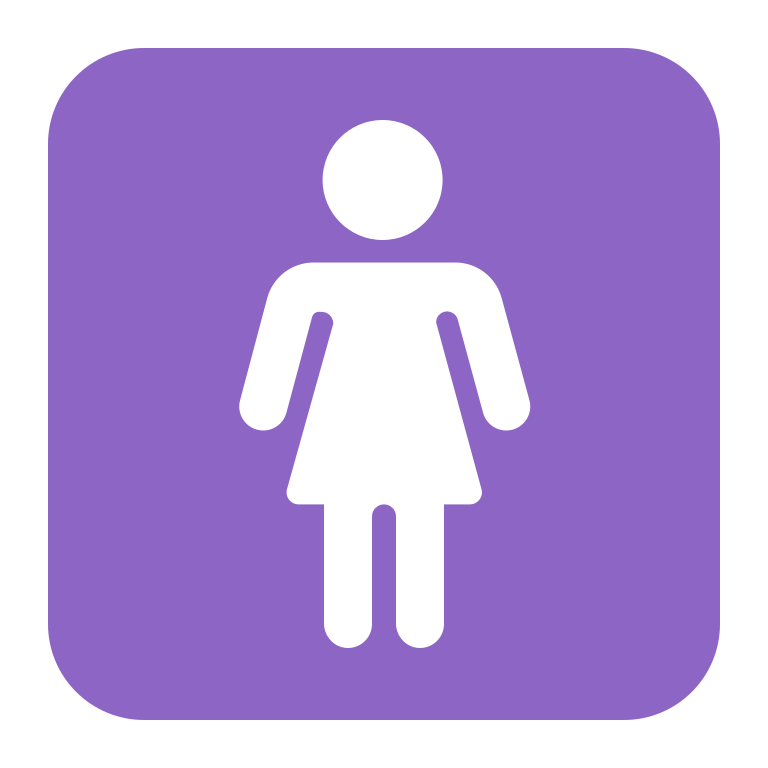
womens room flat